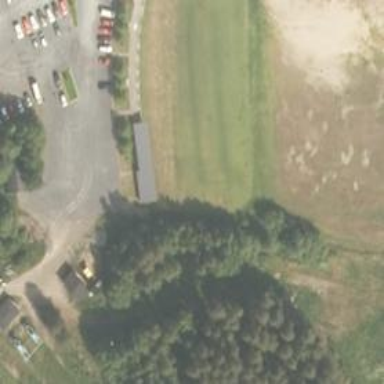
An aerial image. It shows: Grassy area designated as golf fairway.